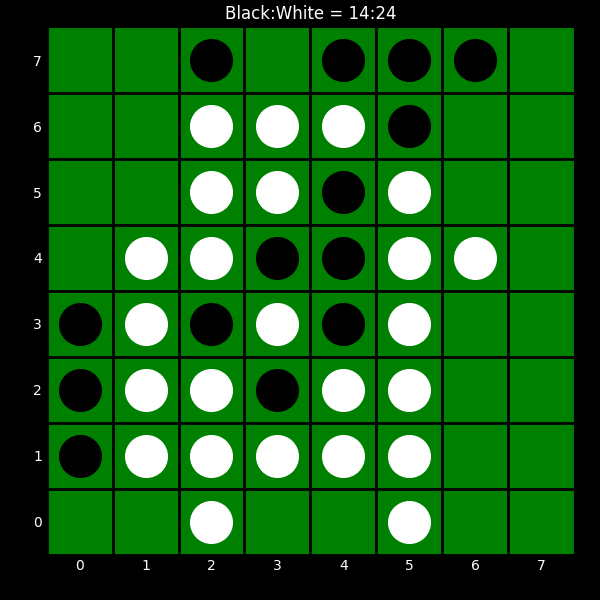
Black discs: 14
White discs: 24